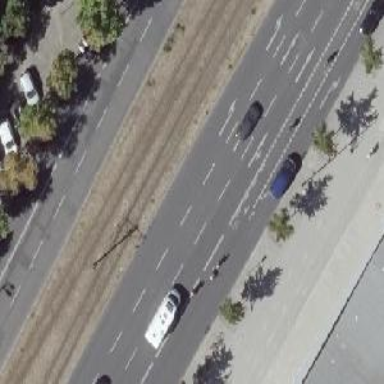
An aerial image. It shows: Asphalt road marked as primary highway with share busway on the right for cyclists.